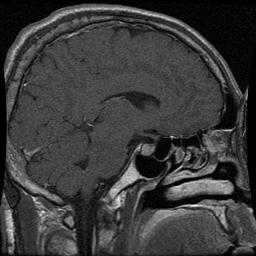
Label: pituitary